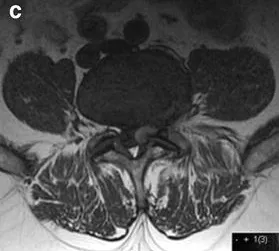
Axial T1-weighted image.
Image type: radiology (mri)